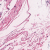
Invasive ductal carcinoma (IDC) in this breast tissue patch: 0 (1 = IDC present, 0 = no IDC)